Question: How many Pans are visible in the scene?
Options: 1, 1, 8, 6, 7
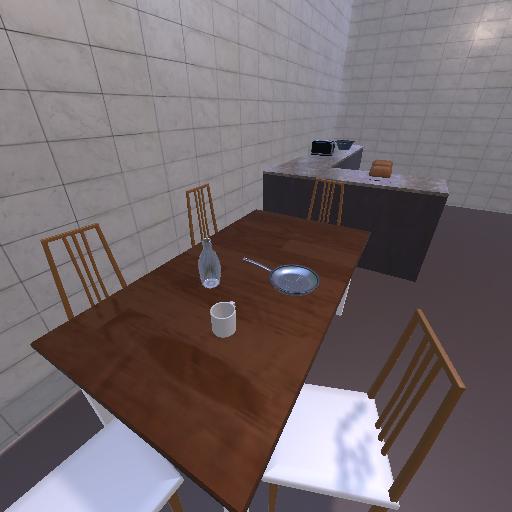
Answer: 1